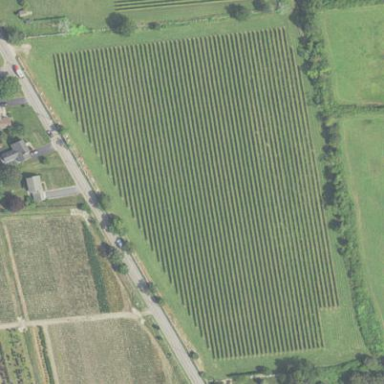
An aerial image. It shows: Beautiful vineyard in the countryside.